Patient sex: M
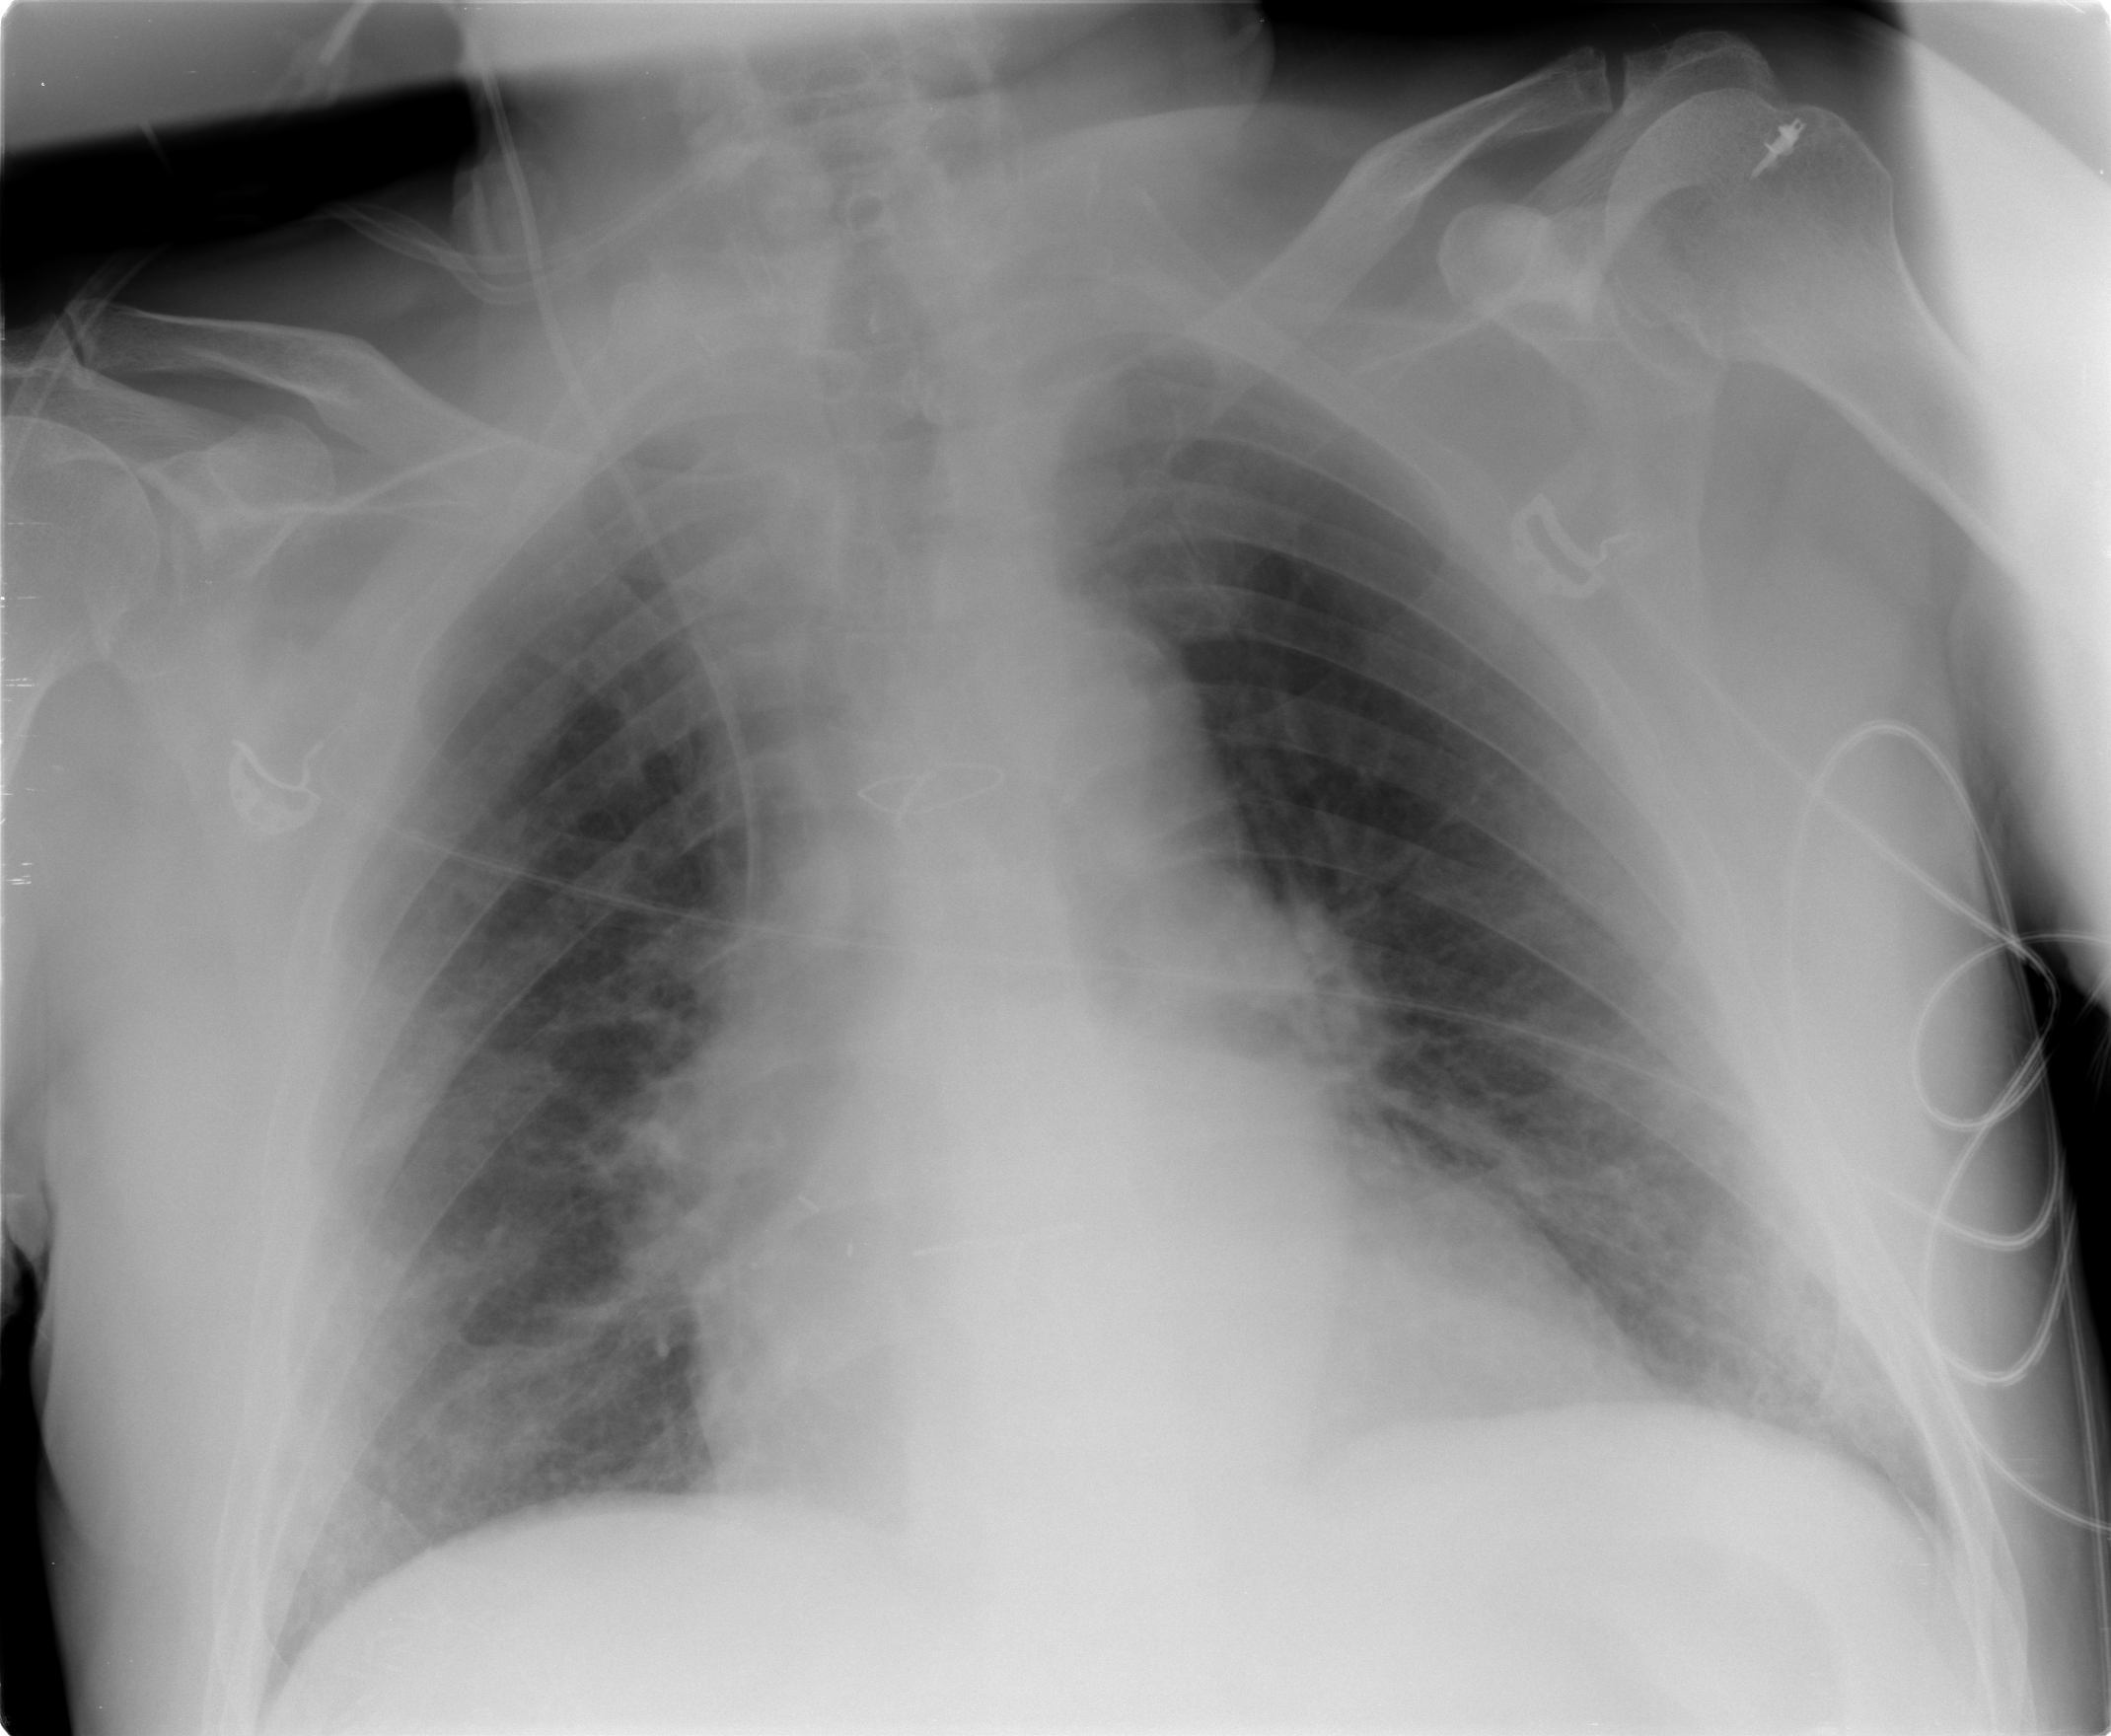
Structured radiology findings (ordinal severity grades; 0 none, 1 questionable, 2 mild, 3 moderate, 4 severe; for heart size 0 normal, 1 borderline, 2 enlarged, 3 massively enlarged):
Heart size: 0
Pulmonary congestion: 1
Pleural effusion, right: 0
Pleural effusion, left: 0
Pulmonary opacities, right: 1
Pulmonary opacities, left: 1
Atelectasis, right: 0
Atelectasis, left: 0